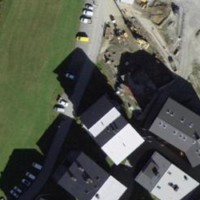
EUNIS habitat code: 56
Species observed at this site:
Plantago major